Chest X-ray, PA view. Patient: 42 years old, sex M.
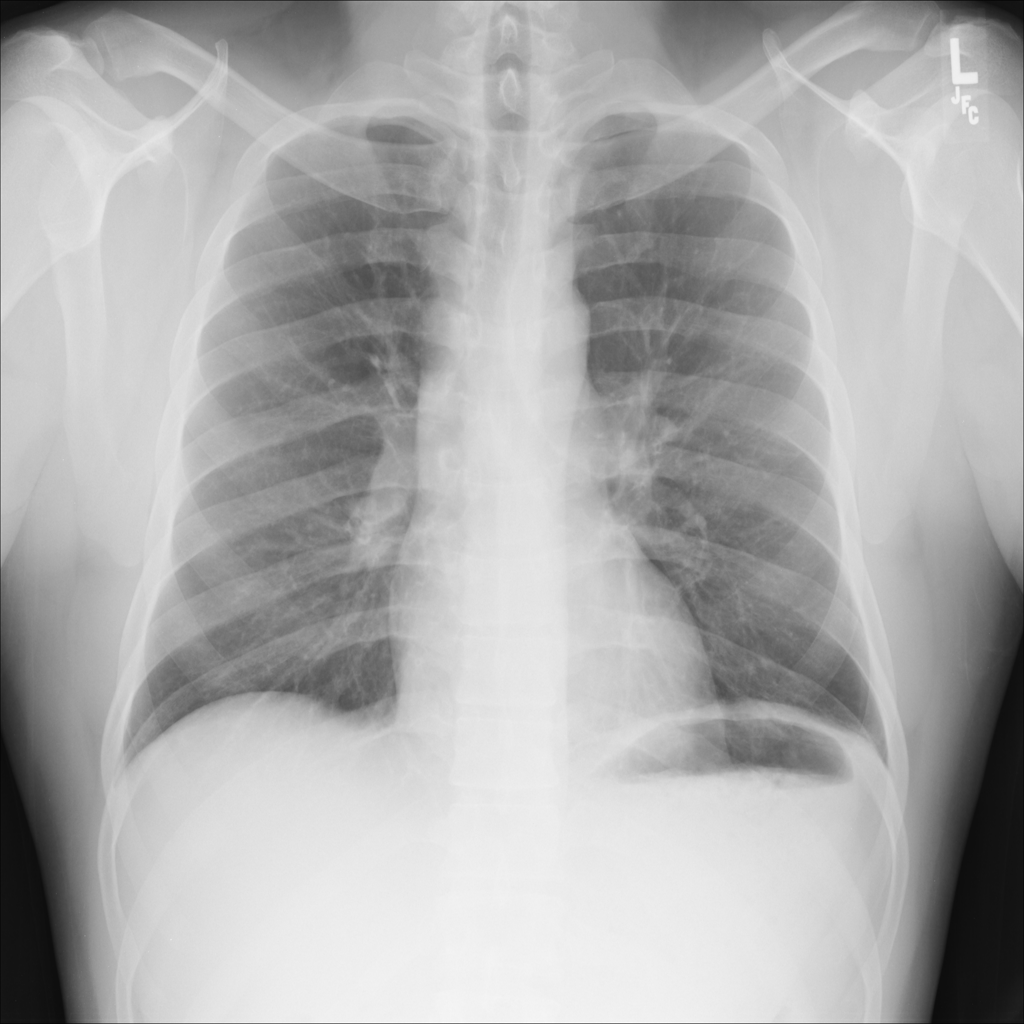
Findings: No Finding